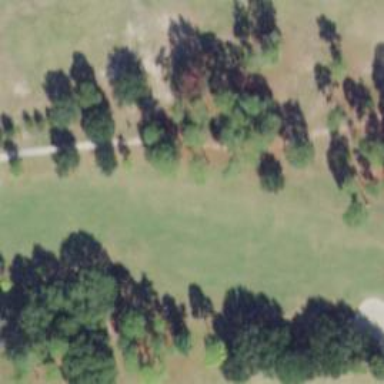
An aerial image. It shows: Golf cartpath that is also road path.